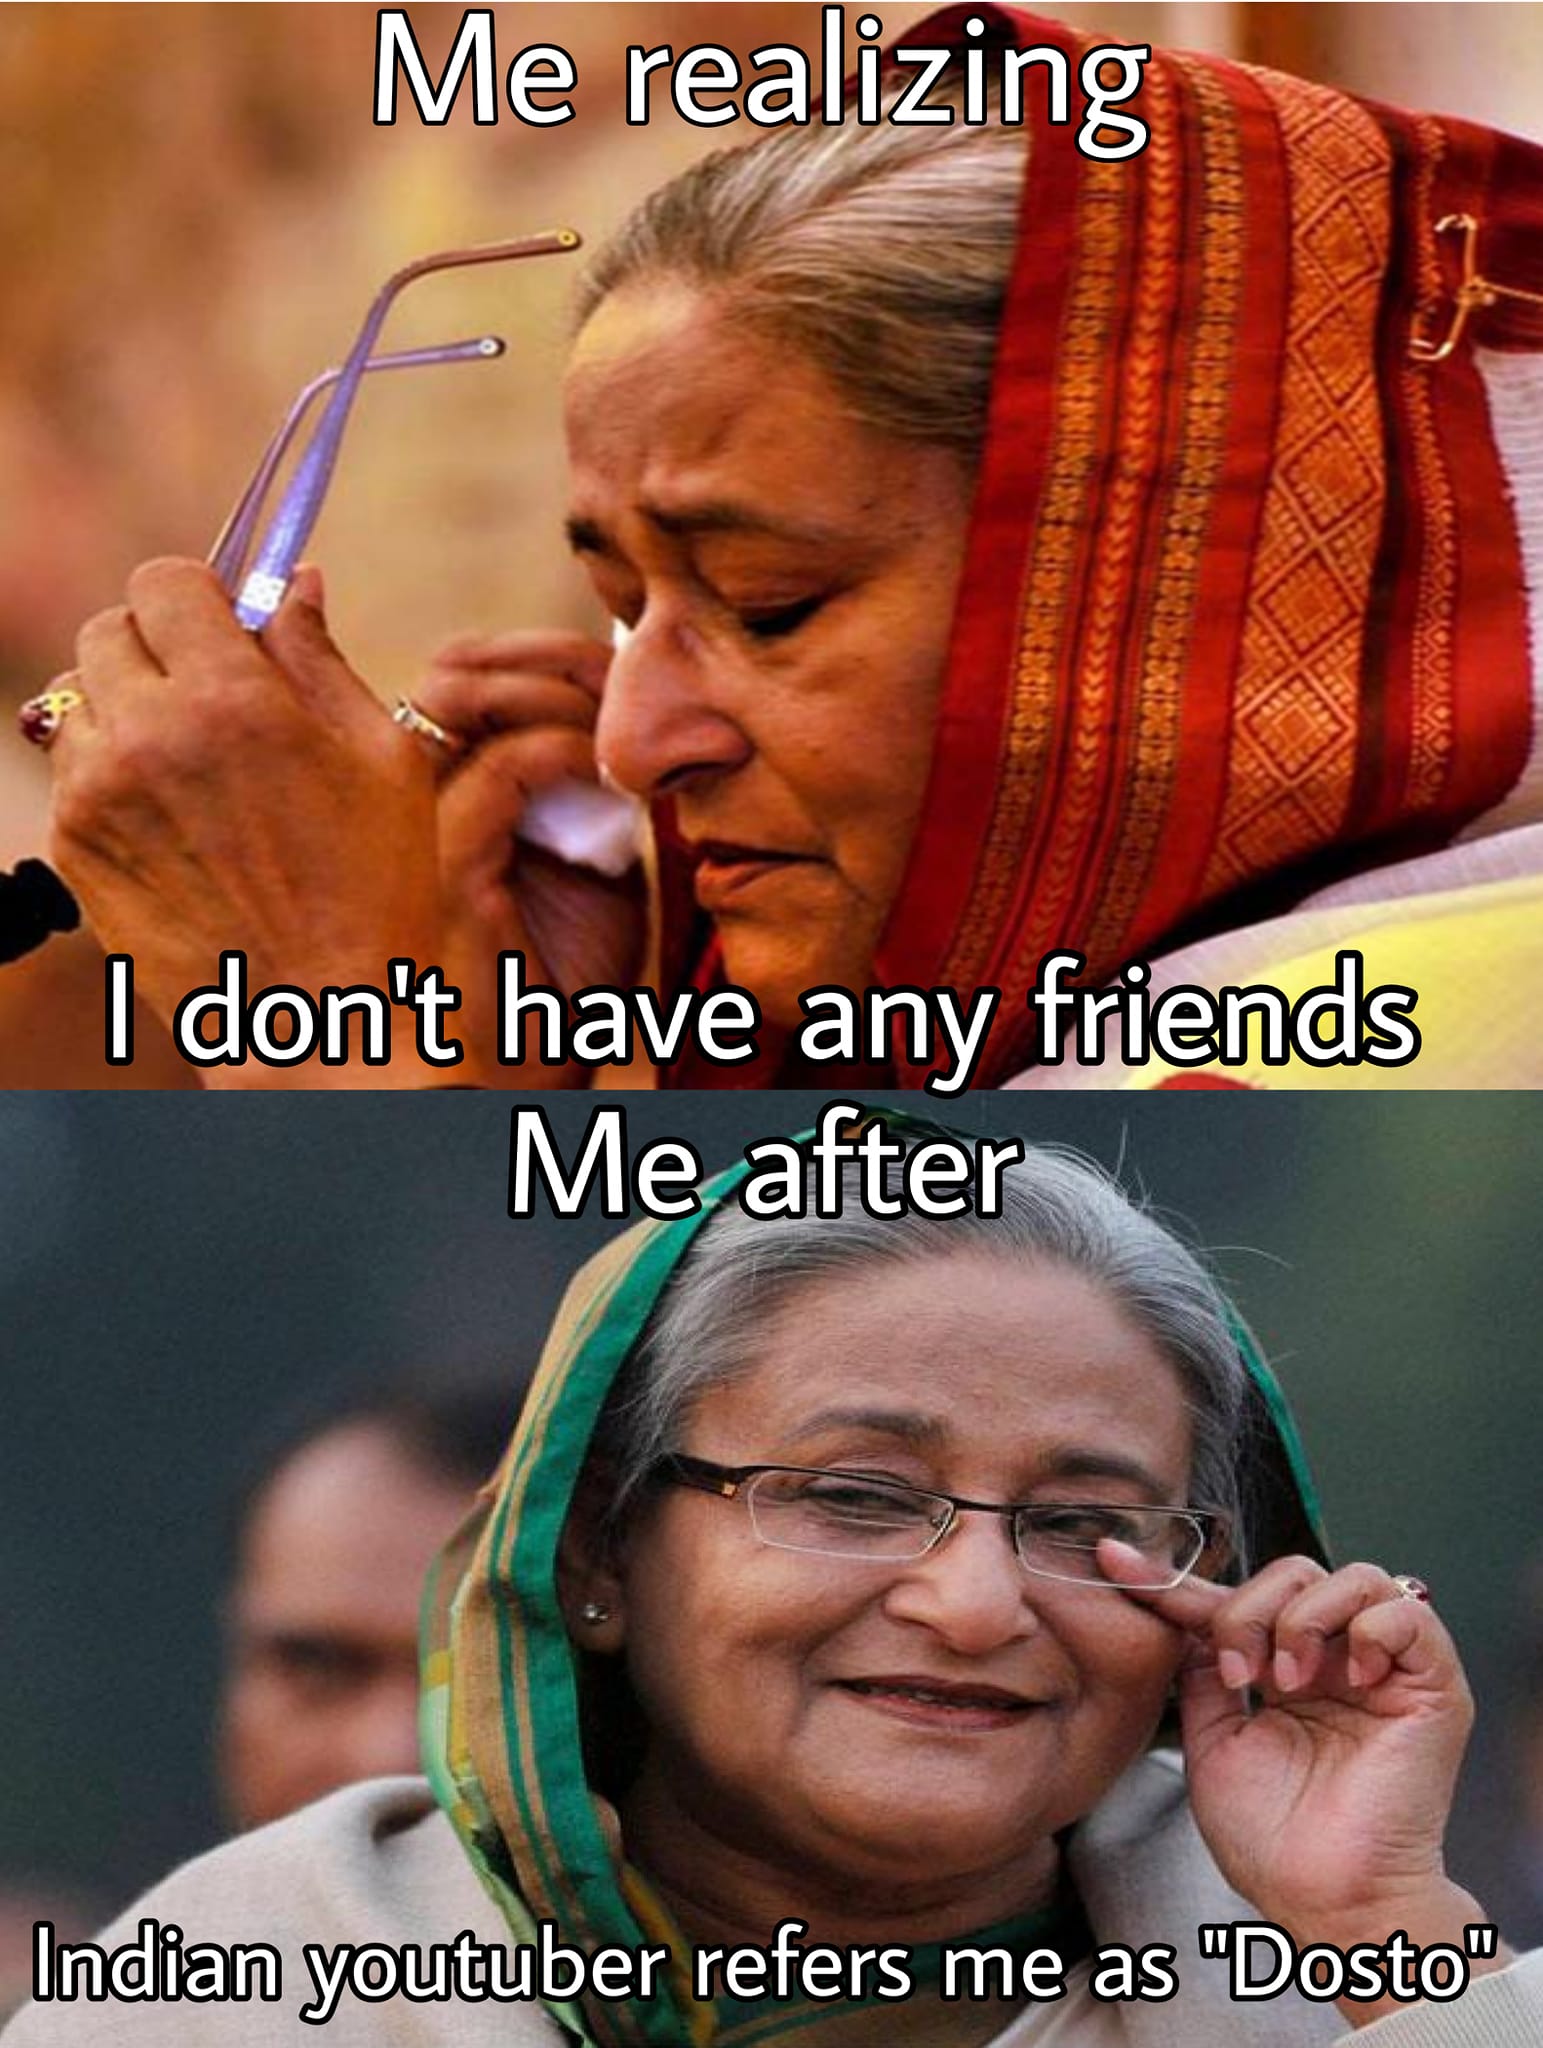
Caption: Me realizing   I don't have any friends    Me after Indian youtuber refers me as "Dosto"
Label: non-hate